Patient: sex M, age 46
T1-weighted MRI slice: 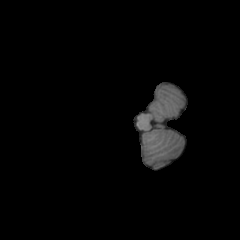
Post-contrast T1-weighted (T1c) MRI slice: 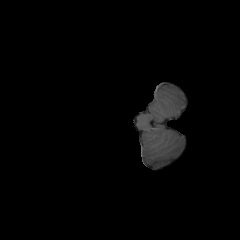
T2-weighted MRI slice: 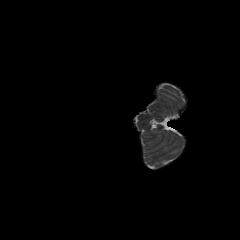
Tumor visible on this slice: no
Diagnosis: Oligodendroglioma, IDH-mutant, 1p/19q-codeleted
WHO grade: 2